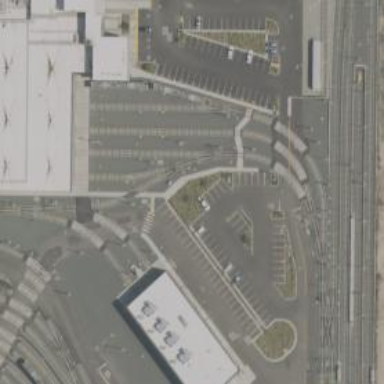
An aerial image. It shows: Light rail service yard with electrified contact lines.